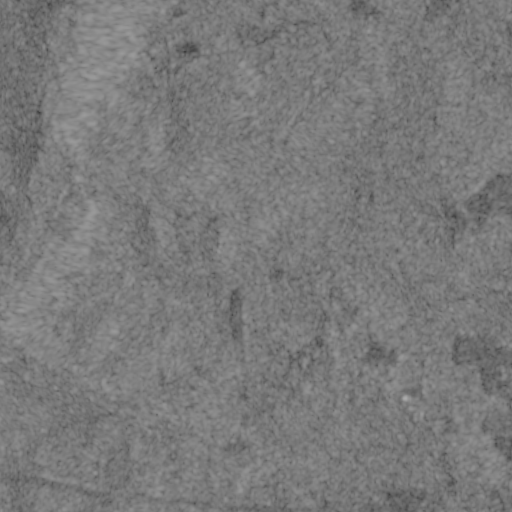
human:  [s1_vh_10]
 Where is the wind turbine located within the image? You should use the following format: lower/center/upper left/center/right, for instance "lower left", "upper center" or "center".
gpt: The wind turbine is located in the upper center of the image.
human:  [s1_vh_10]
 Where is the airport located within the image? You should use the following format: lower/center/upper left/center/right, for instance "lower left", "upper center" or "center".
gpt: There is no airport in the image.

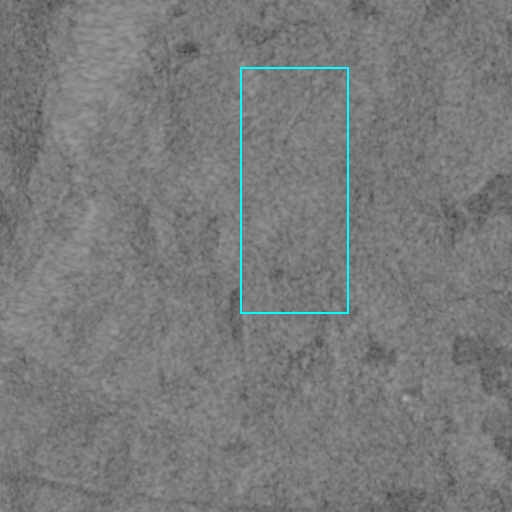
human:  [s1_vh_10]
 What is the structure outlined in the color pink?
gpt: There is no pink outline.
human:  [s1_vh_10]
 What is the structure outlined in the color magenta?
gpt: There is no structure outlined in magenta.